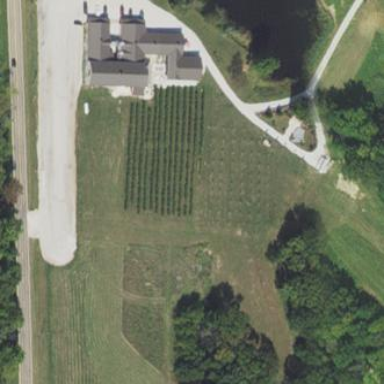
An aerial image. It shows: Vineyard.